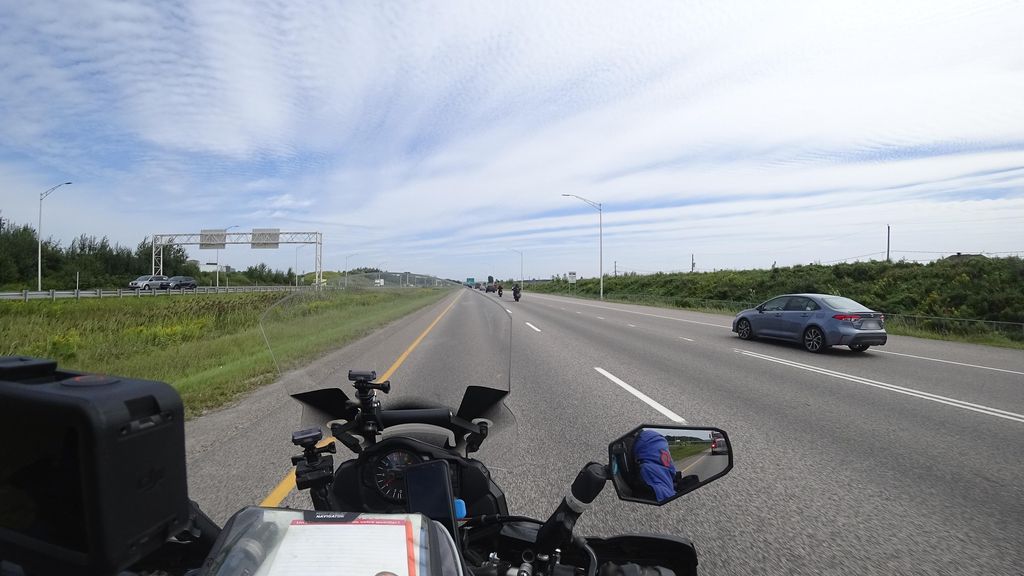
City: quebec_city